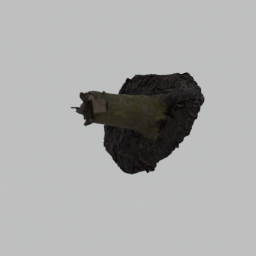
Label: nature